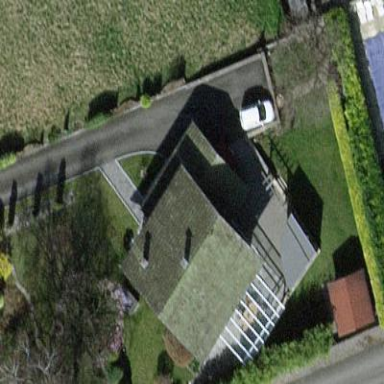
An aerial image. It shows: Gabled roof on residential building.